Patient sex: M
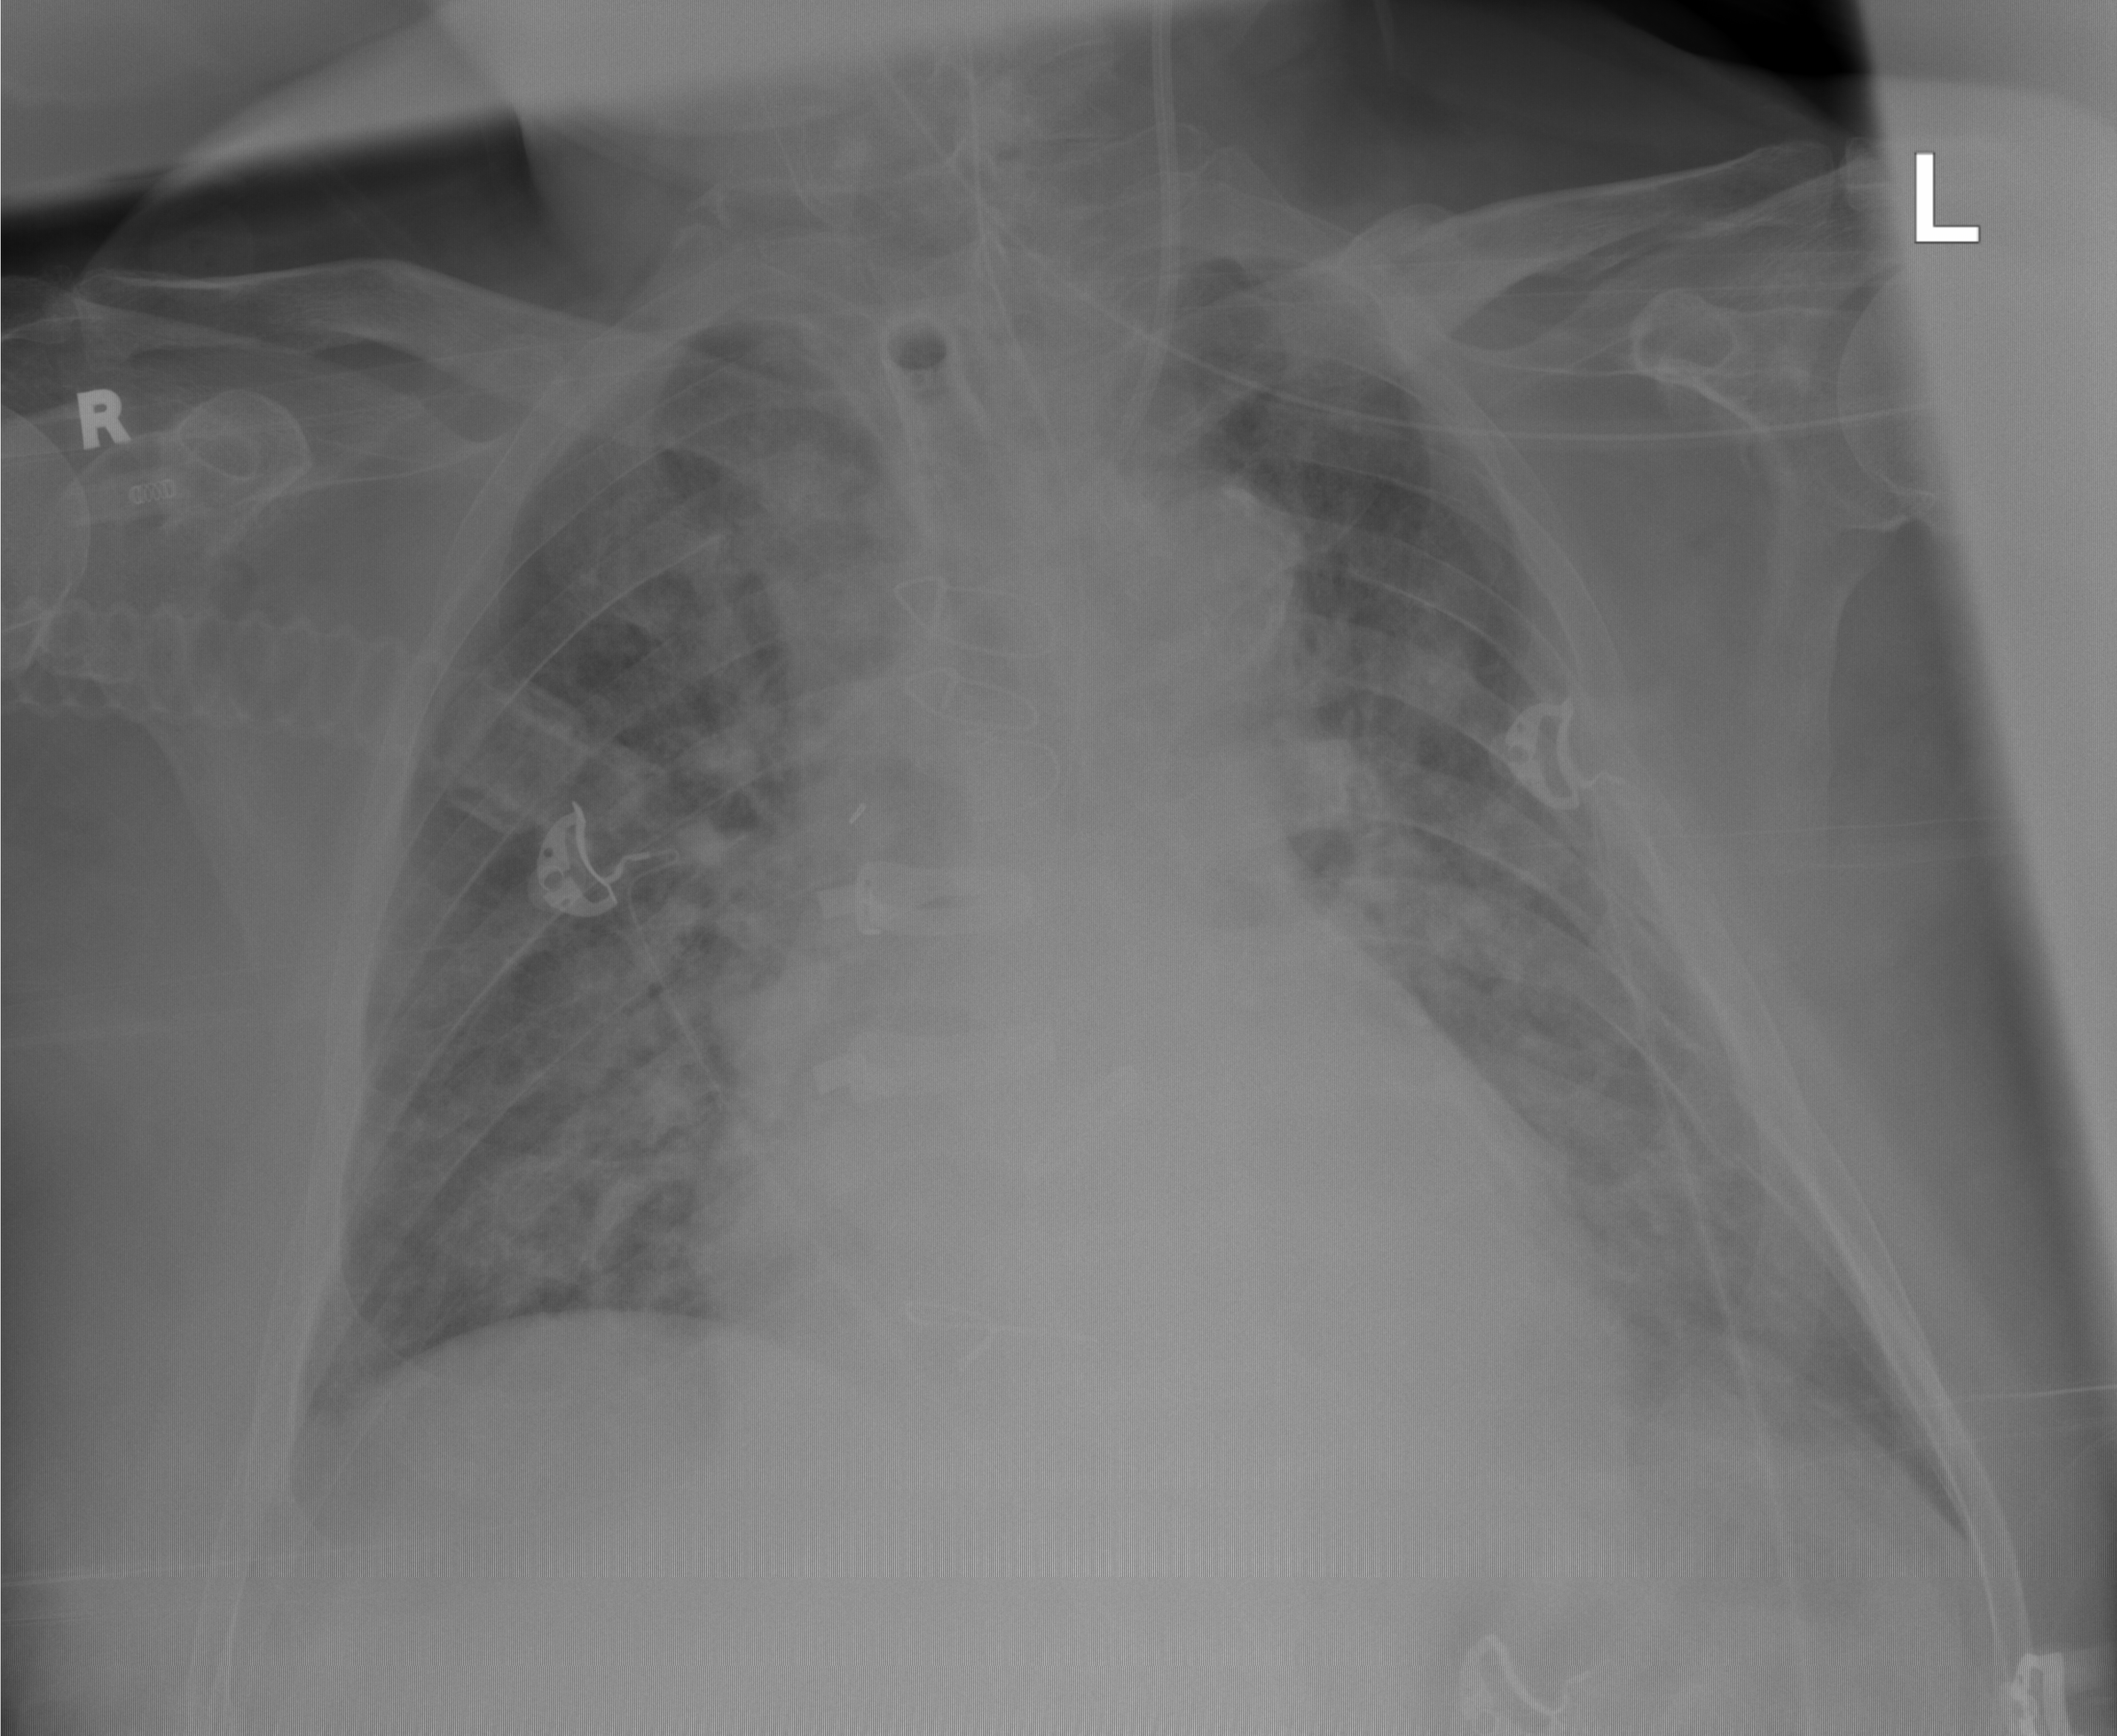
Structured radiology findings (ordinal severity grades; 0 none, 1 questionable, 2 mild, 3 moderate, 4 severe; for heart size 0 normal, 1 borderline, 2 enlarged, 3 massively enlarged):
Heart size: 0
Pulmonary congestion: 3
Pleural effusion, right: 2
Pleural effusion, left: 0
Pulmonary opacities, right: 2
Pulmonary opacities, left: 2
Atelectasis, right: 2
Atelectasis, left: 2